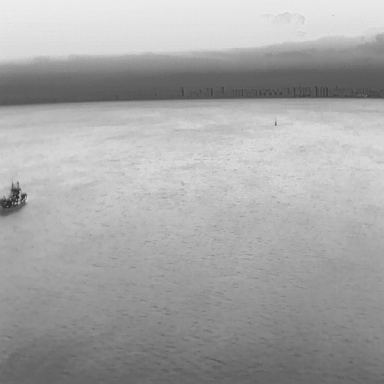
There is a bulk_carrier in the infrared image.